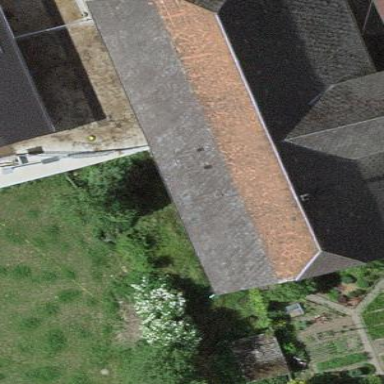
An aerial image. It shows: Farm building.